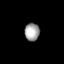
Tissue: lung
Cell type: Fibroblasts
Senescence score: 0.6267
Nuclear area (px): 259
Mean DAPI intensity: 160.637